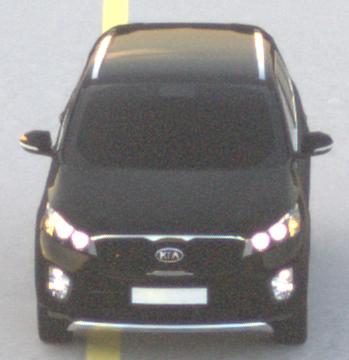
Make: KIA
Model: Sorento 2.2 CRDi
Detailed model: Sorento (UM)
Model produced from: 2015/03
Model produced until: 2017/10
Doors: 5
Color: black
Road condition: dry road
Daytime: sunrise or sunset
Contrast: low contrast